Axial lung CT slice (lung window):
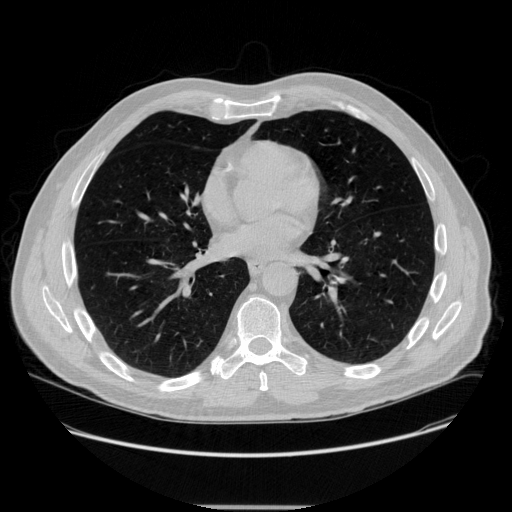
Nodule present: no